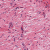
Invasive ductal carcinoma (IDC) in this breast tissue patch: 0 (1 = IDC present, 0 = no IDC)